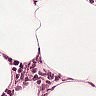
Metastatic tissue present: no